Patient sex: M
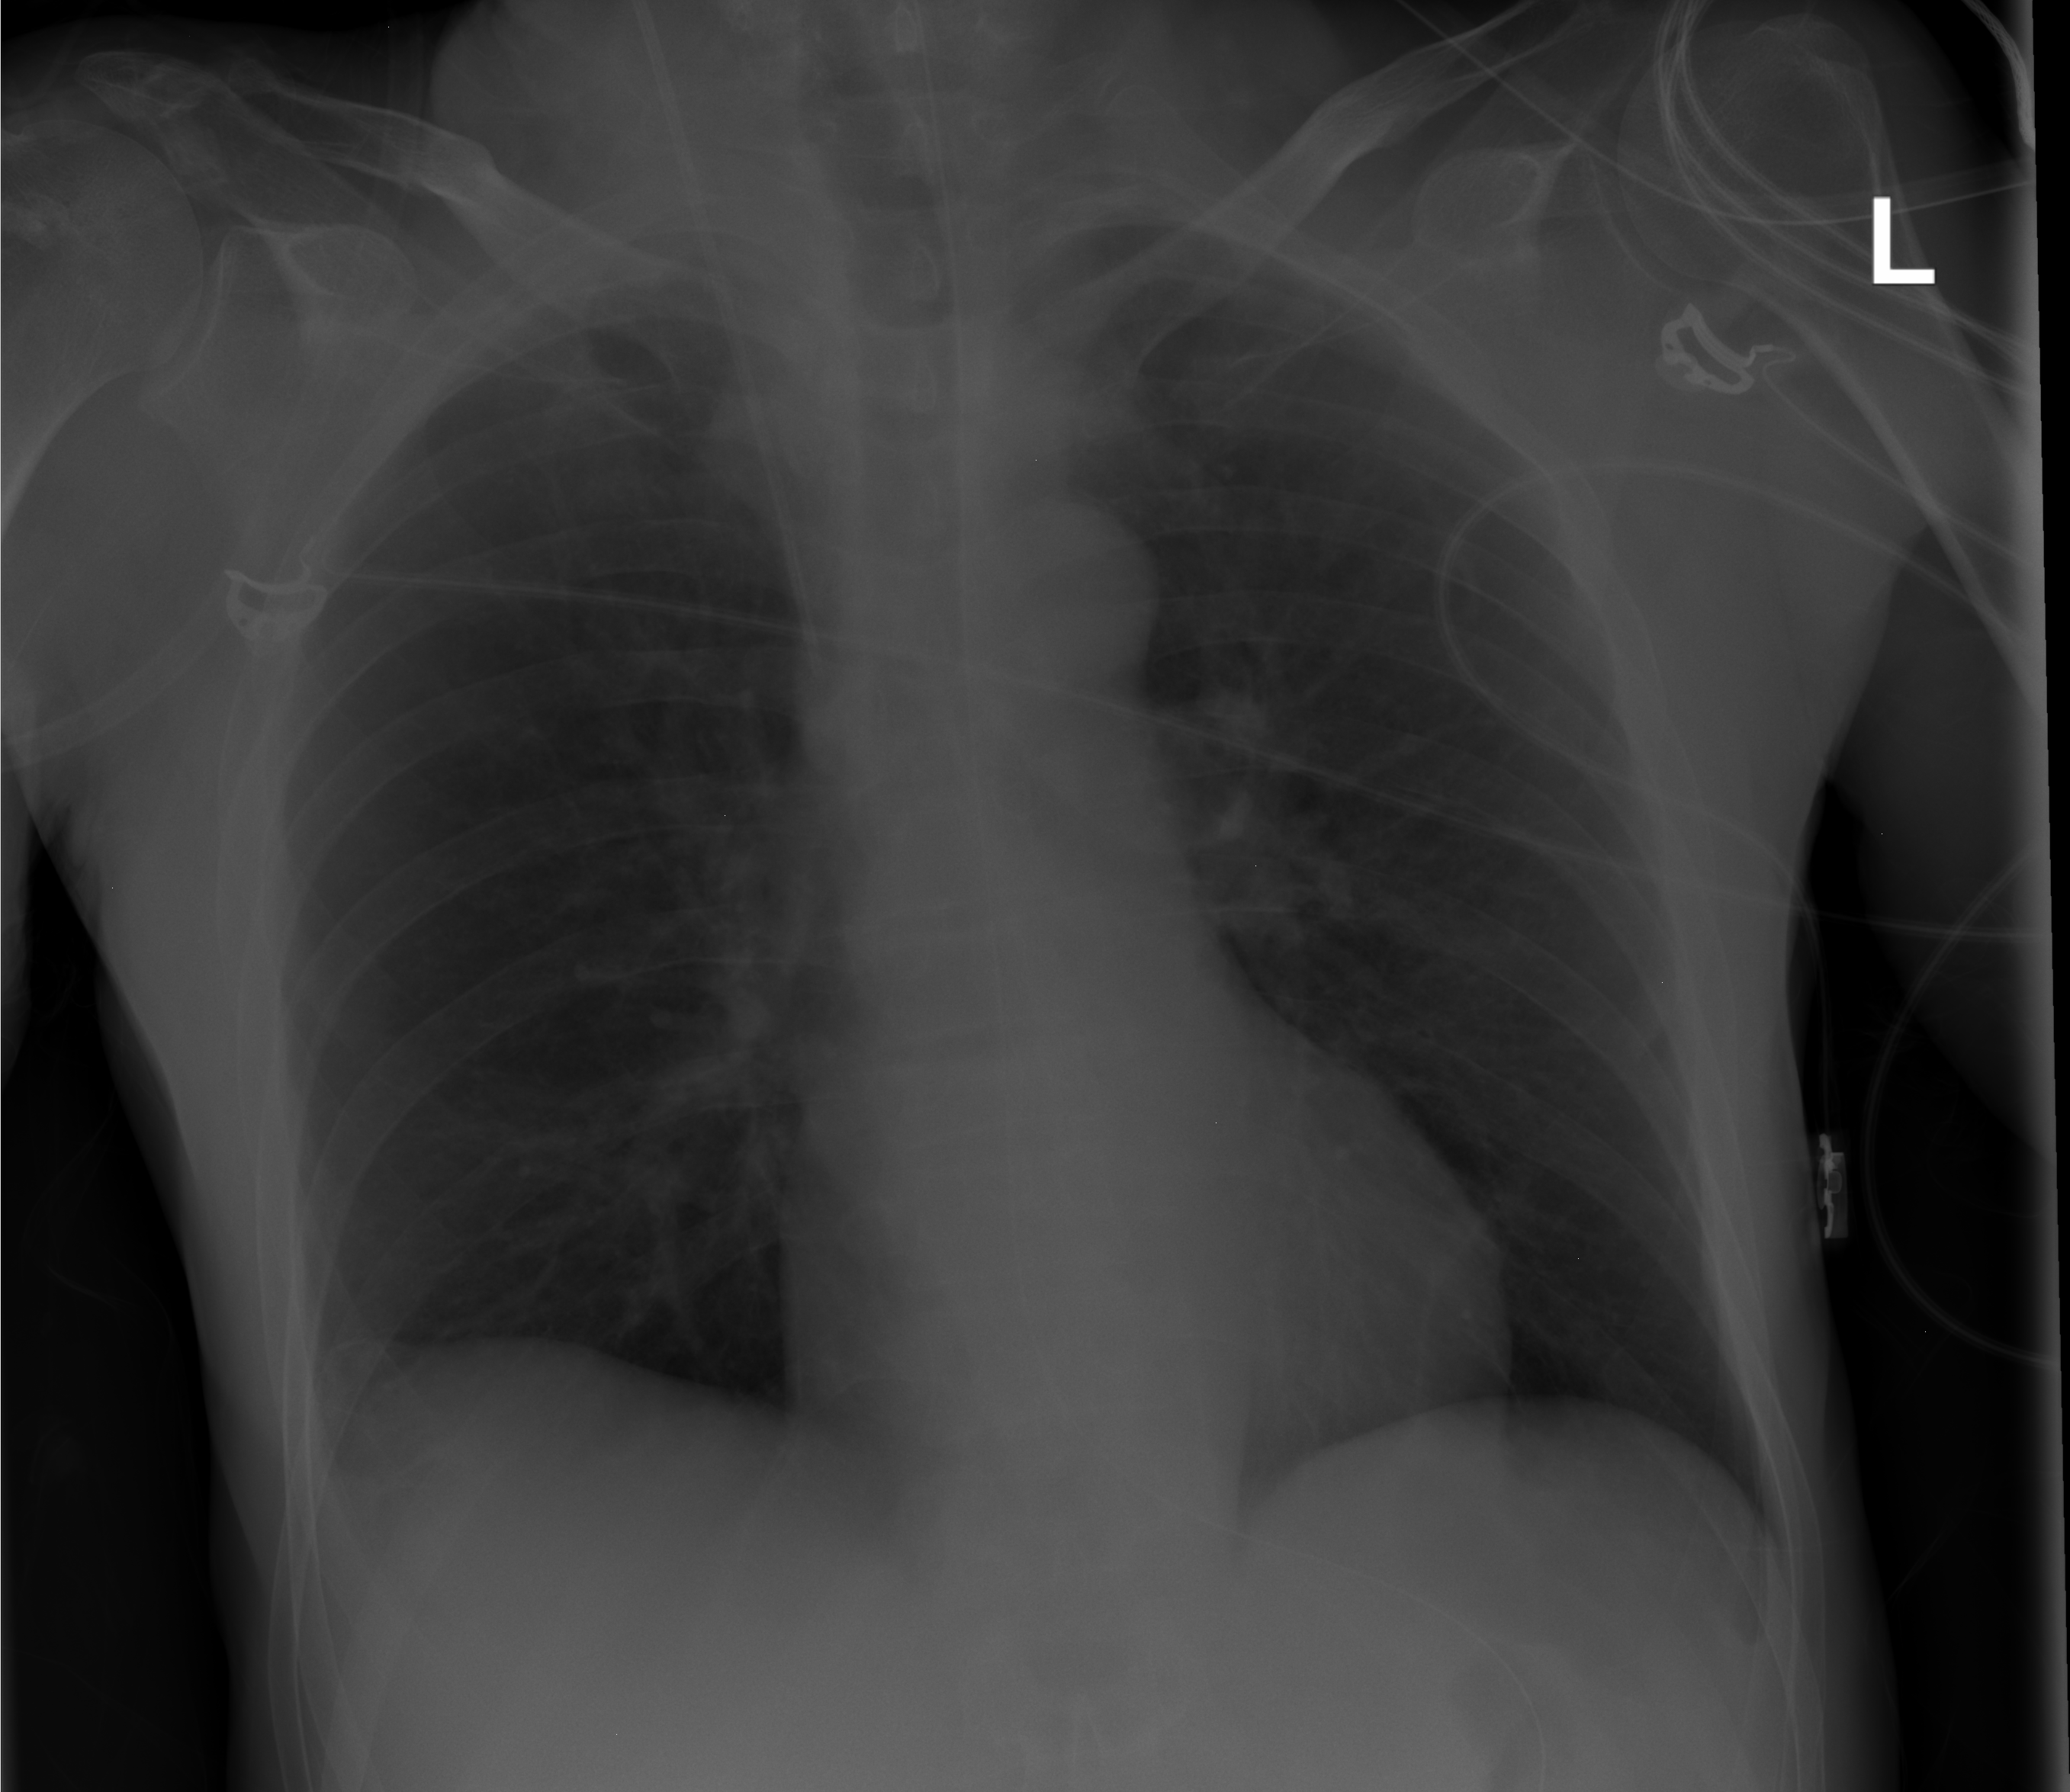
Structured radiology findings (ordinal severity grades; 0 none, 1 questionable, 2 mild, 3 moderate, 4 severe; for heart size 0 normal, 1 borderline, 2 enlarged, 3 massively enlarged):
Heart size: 0
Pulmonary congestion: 0
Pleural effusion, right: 0
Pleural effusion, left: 0
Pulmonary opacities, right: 0
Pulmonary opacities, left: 0
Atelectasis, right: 1
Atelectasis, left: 0